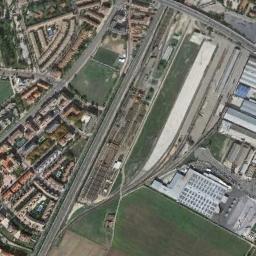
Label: railway_station